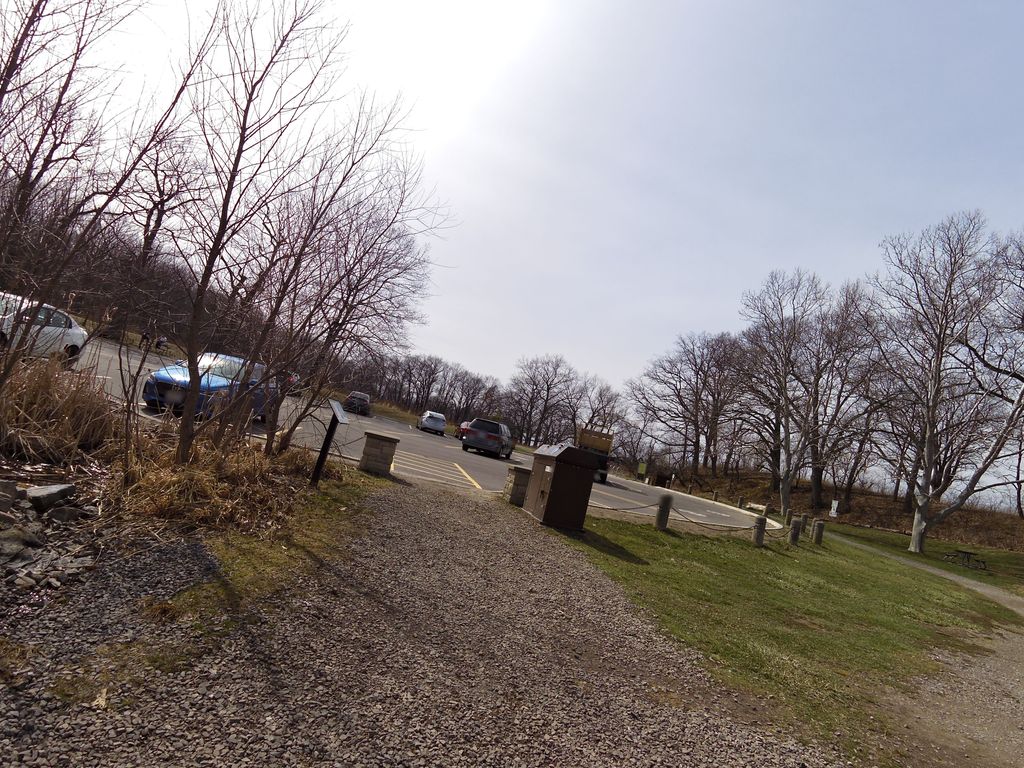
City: hamilton